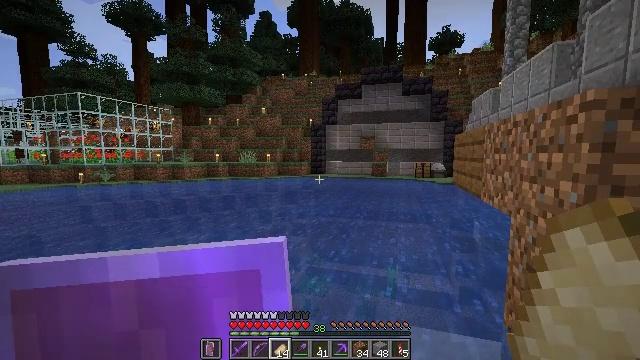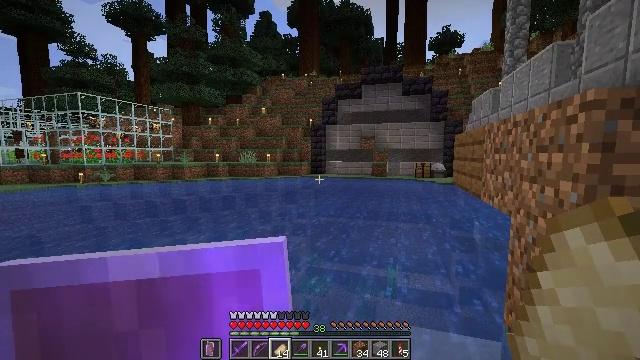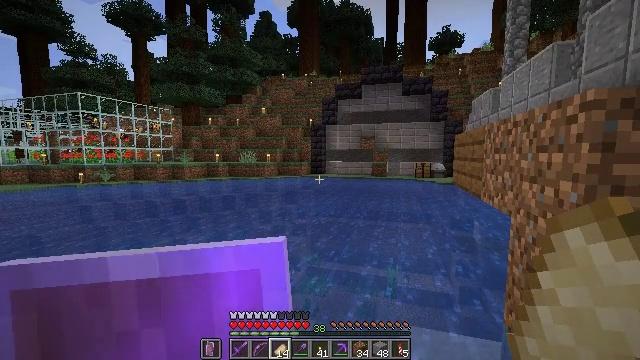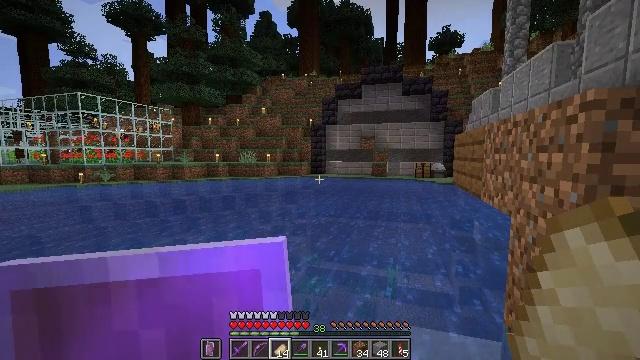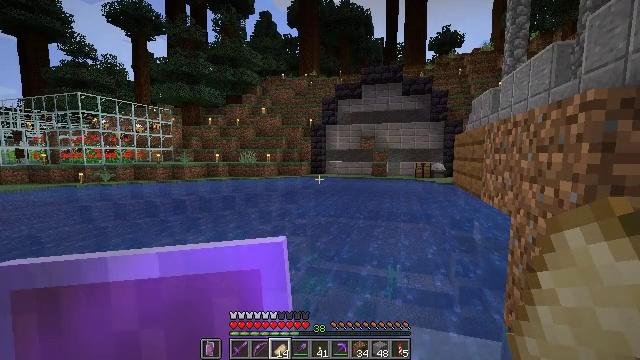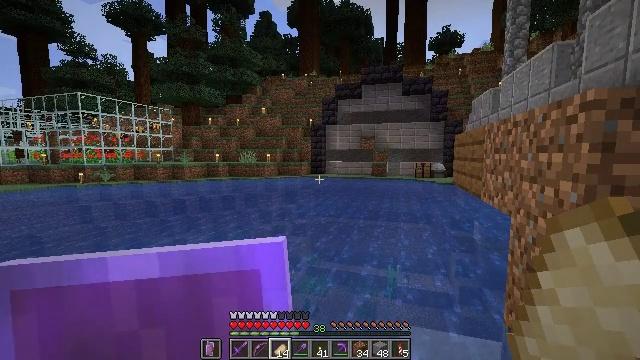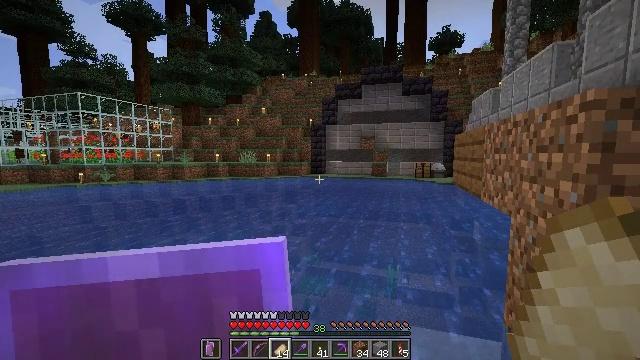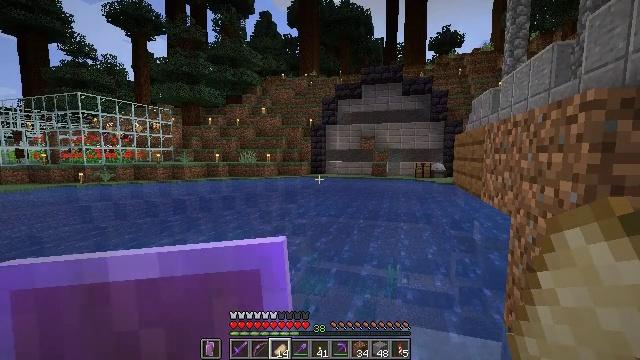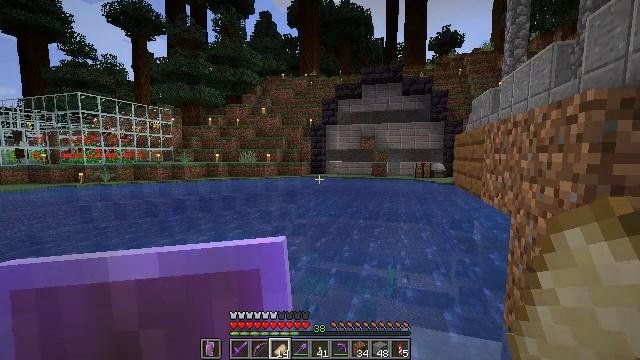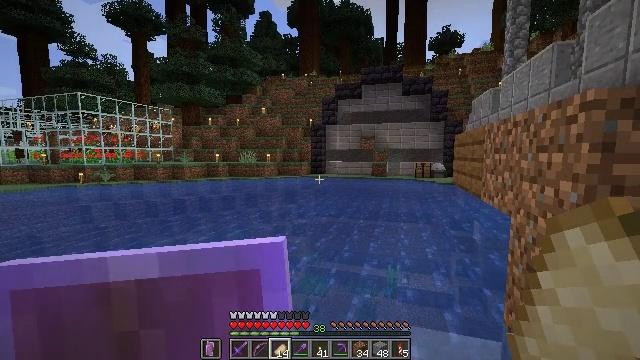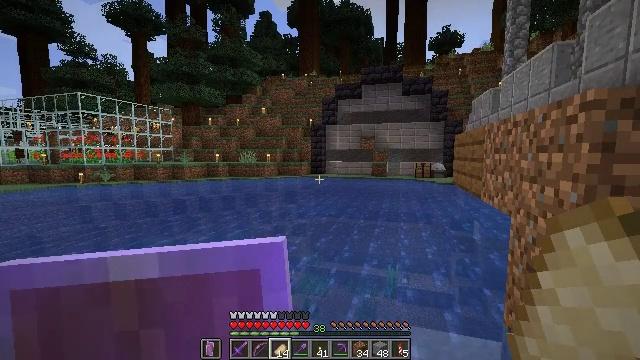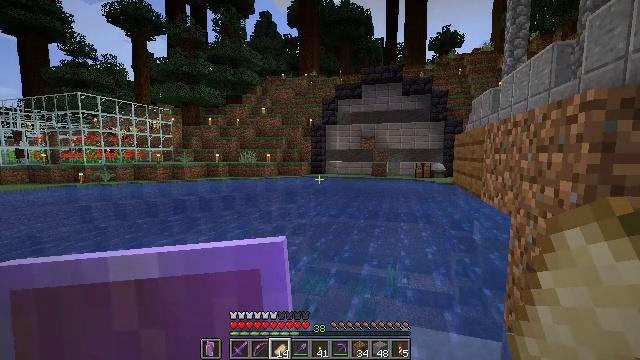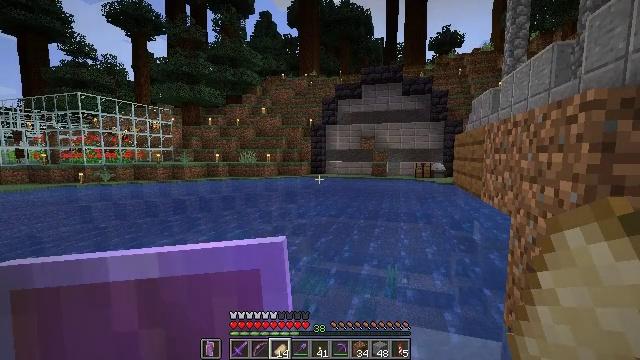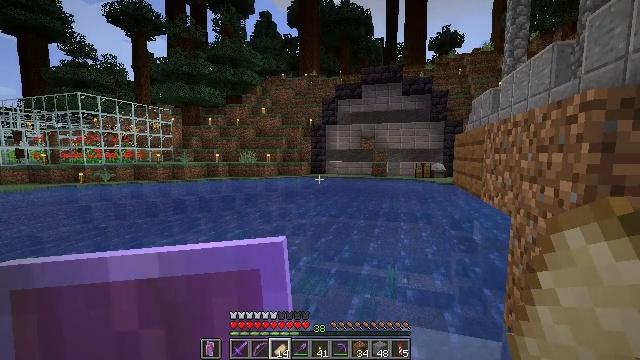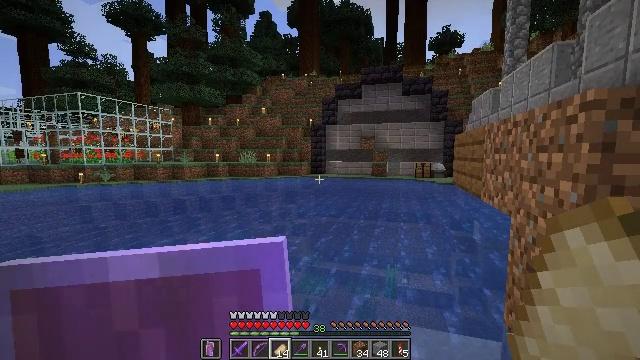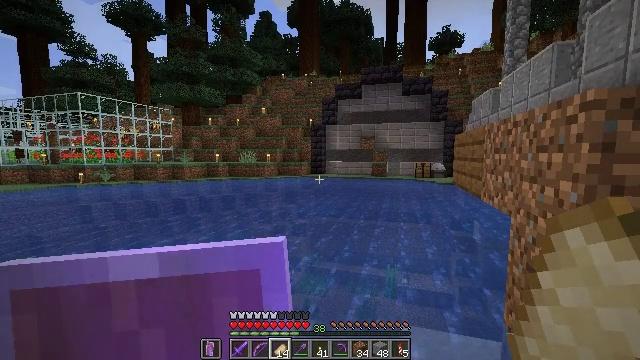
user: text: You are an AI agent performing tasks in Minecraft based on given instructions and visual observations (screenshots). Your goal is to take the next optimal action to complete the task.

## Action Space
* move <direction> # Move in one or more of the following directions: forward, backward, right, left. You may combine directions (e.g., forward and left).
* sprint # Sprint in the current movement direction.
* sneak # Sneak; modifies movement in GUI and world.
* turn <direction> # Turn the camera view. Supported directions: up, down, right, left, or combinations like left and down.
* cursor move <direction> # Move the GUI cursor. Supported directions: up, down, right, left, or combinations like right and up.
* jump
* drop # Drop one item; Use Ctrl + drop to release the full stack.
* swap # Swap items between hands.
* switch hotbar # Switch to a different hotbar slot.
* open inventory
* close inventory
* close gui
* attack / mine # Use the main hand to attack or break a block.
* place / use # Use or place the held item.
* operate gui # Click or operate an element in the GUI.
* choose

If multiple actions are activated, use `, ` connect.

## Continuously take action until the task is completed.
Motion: motion action
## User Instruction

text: Take down the wall torch for reuse.
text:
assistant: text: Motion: no_op
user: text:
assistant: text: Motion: no_op
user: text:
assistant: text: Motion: no_op
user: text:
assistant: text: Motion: no_op
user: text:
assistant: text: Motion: no_op
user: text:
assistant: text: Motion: no_op
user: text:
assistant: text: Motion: no_op
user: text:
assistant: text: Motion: no_op
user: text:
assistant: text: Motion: no_op
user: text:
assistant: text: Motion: no_op
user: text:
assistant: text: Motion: no_op
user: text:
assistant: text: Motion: no_op
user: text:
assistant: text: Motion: no_op
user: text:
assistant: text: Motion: no_op
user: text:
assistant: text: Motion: no_op
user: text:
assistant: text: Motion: no_op
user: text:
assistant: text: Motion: no_op
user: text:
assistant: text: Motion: move back
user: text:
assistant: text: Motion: move back
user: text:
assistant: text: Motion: no_op
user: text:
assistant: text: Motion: no_op
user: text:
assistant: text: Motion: no_op
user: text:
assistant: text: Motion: no_op
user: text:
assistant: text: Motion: no_op
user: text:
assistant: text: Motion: no_op
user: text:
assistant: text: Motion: no_op
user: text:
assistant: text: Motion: no_op
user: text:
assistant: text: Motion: no_op
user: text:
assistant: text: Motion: no_op
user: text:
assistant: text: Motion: no_op